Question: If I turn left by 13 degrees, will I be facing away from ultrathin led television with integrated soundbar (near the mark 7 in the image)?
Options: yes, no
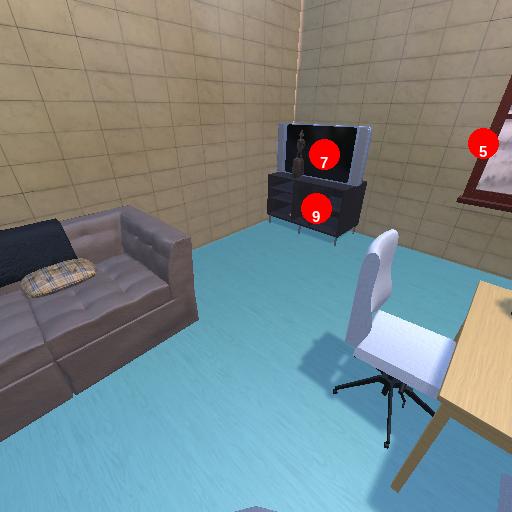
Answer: yes